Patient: sex M, age 57
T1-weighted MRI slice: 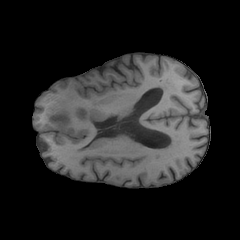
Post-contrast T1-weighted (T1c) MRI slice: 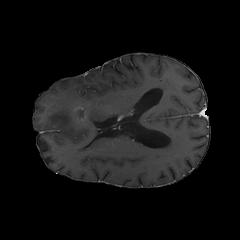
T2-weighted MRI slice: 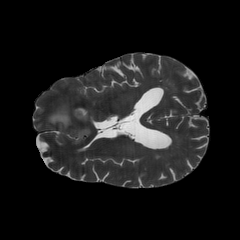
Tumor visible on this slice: yes
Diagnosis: Glioblastoma, IDH-wildtype
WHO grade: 4